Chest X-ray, PA view. Patient: 19 years old, sex M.
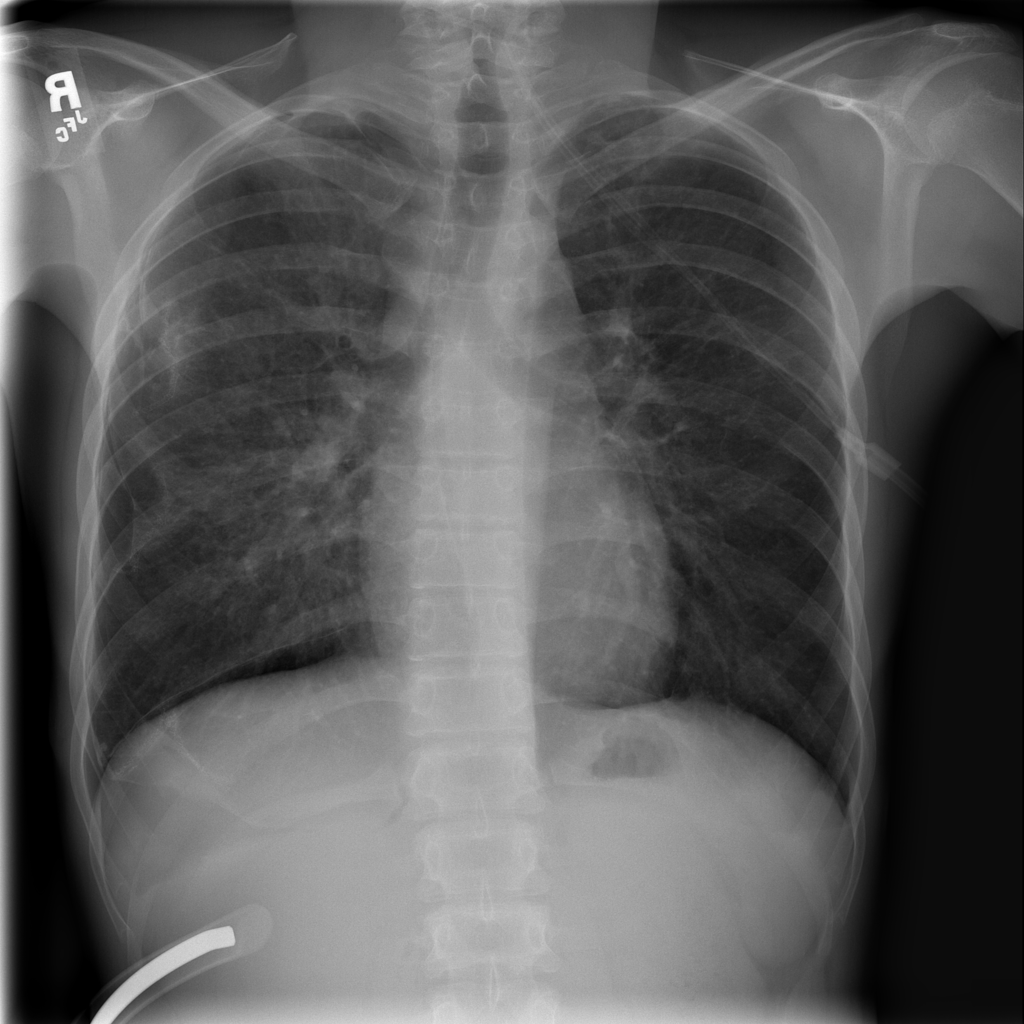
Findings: Pneumothorax